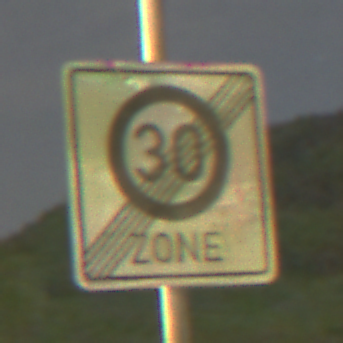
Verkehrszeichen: EndeZone30
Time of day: Night
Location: Outdoor (Urban)
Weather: PartlyCloudy
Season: NotSpecified
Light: Artificial